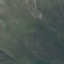
Land use / land cover: HerbaceousVegetation